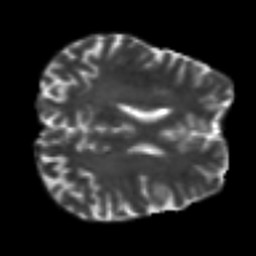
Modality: T2w
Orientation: axial
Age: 27
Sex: male
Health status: healthy
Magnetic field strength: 3 T
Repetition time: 7 s
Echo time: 0.0926 s